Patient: sex M, age 46
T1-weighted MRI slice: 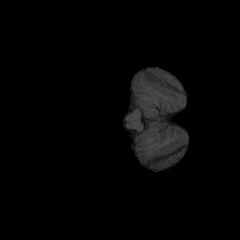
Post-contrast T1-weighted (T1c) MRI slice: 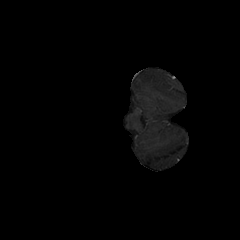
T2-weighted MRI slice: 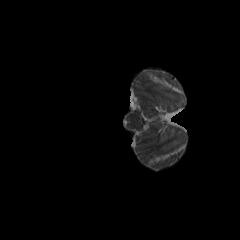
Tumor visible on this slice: no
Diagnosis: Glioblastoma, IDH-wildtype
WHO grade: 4